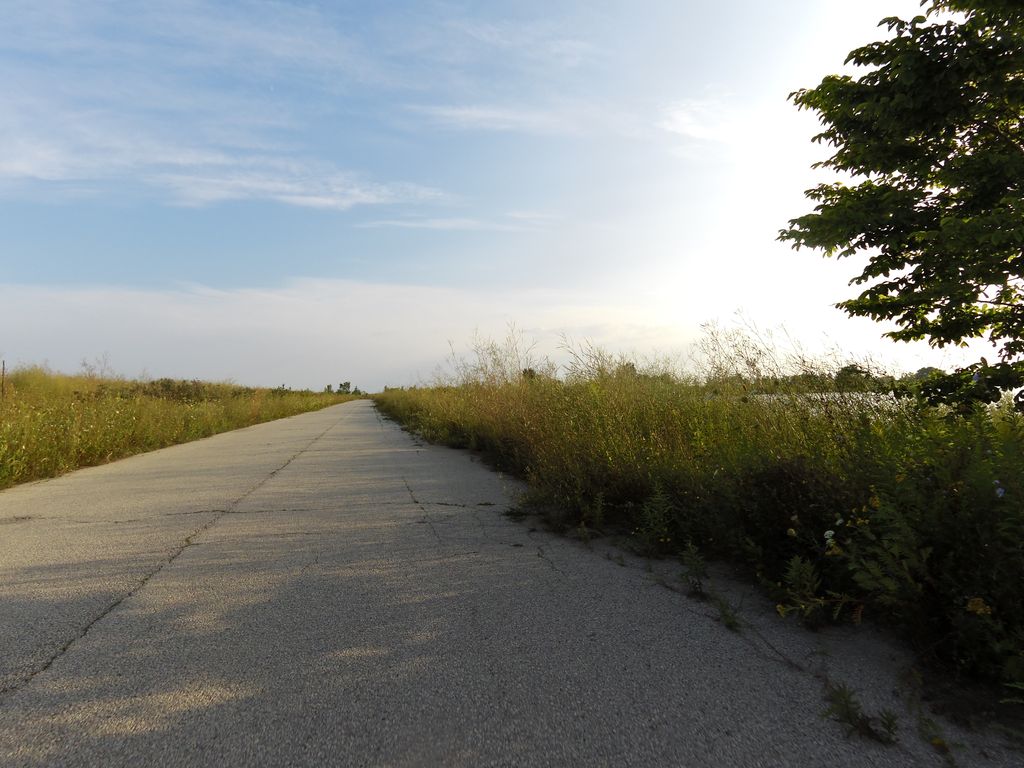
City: toronto